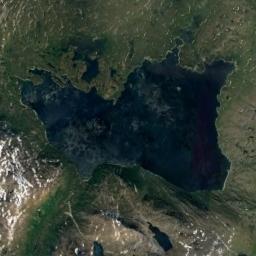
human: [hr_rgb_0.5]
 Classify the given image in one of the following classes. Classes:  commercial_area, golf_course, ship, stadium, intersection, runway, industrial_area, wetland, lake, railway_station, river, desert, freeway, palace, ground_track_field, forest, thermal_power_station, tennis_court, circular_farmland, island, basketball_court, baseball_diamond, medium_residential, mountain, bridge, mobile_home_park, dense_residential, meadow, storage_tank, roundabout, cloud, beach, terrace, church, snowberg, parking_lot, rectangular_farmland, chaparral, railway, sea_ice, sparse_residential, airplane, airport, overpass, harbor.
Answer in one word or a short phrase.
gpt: lake